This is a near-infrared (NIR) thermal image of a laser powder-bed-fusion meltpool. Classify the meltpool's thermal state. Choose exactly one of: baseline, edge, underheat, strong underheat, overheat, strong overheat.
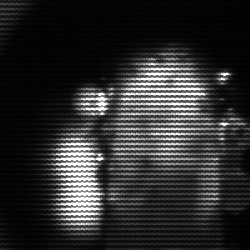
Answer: strong underheat